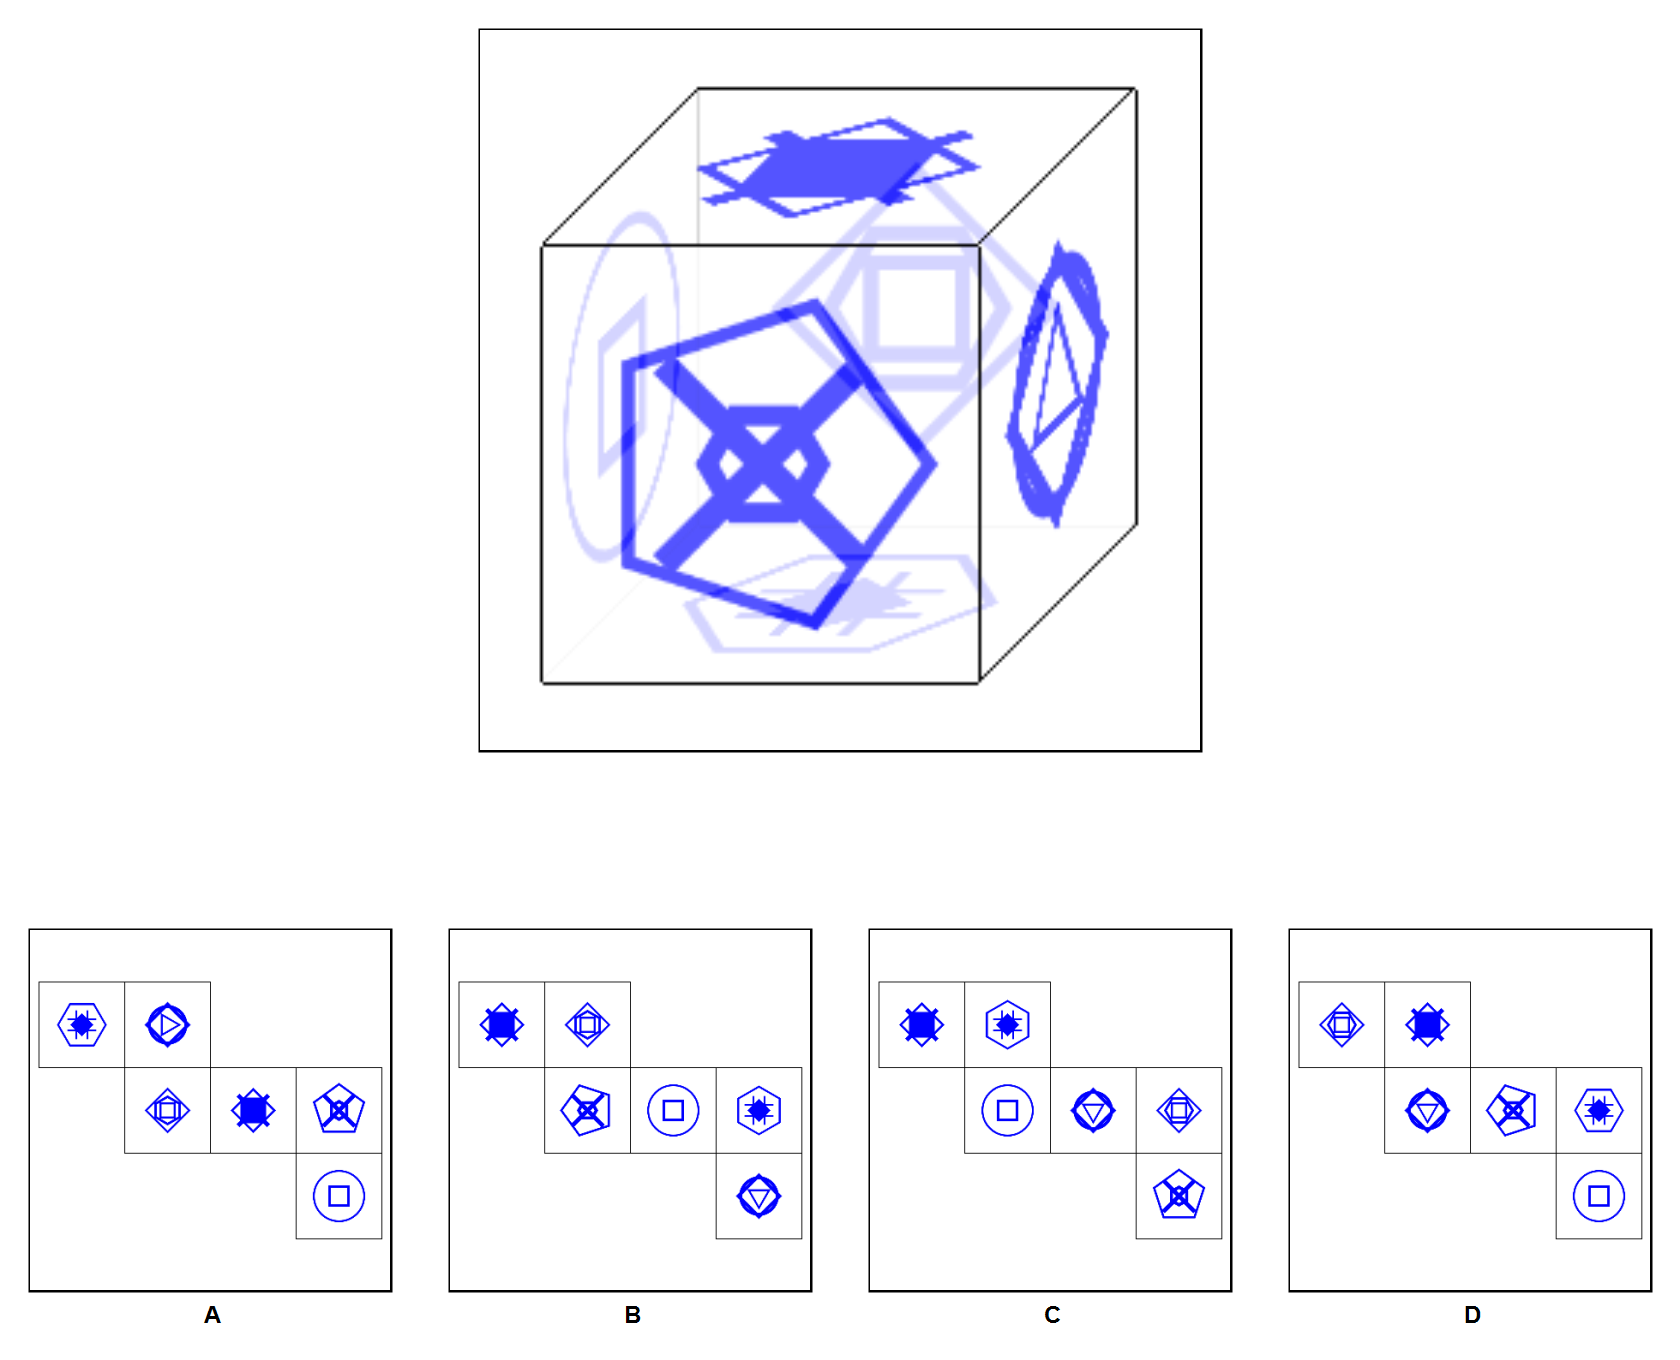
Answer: A